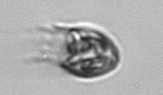
Label: Balanion